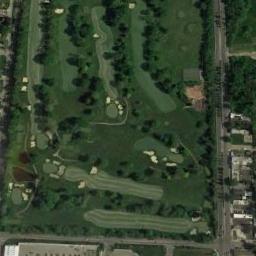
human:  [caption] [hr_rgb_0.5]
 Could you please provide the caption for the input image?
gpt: The golf course with a lake, Some fairways, Roads and sandpits is surrounded by the residential area .

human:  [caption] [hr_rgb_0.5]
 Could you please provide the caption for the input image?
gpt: There are five bunkers in this area, Two winding paths and a small river .

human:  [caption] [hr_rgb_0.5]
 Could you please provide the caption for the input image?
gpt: There are many buildings beside the golf course .

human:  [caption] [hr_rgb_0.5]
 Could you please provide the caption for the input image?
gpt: There are several bunkers and several paths on the large green lawn in the golf course with many trees with many neatly arranged buildings and two roads next to the golf course .

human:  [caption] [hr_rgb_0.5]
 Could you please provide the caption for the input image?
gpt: There are some rows of trees and some bunkers on the golf course .